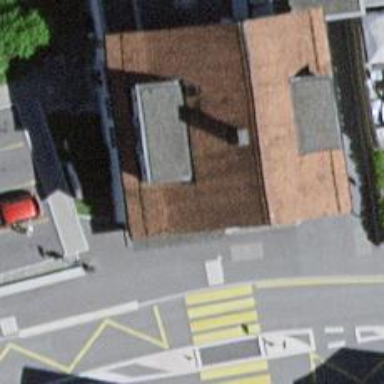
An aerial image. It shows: Post box.